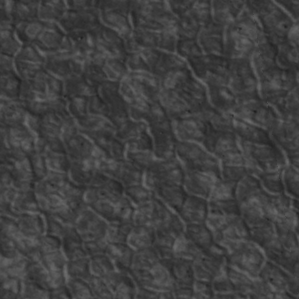
Label: non_frost